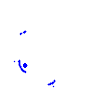
Particle: kaon